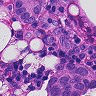
Metastatic tissue present: yes